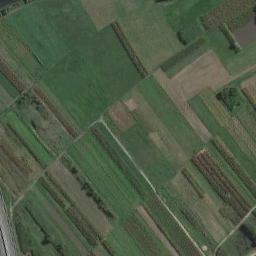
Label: rectangular_farmland